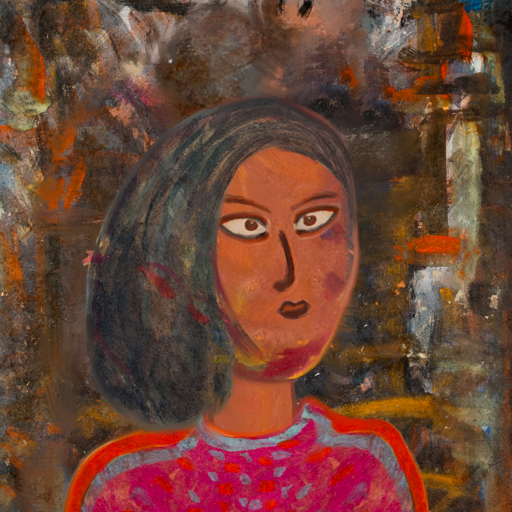
Background: GypsyQueen, Head And Neck Side: Mother_And_Son_Son, Face Side: Roy_Bahadur, Bust: Sisters, Hair Side: Gypsy_Mother, Head Accessory: Blank, Second Necklace: Blank, Necklace: Blank, Baby: Blank